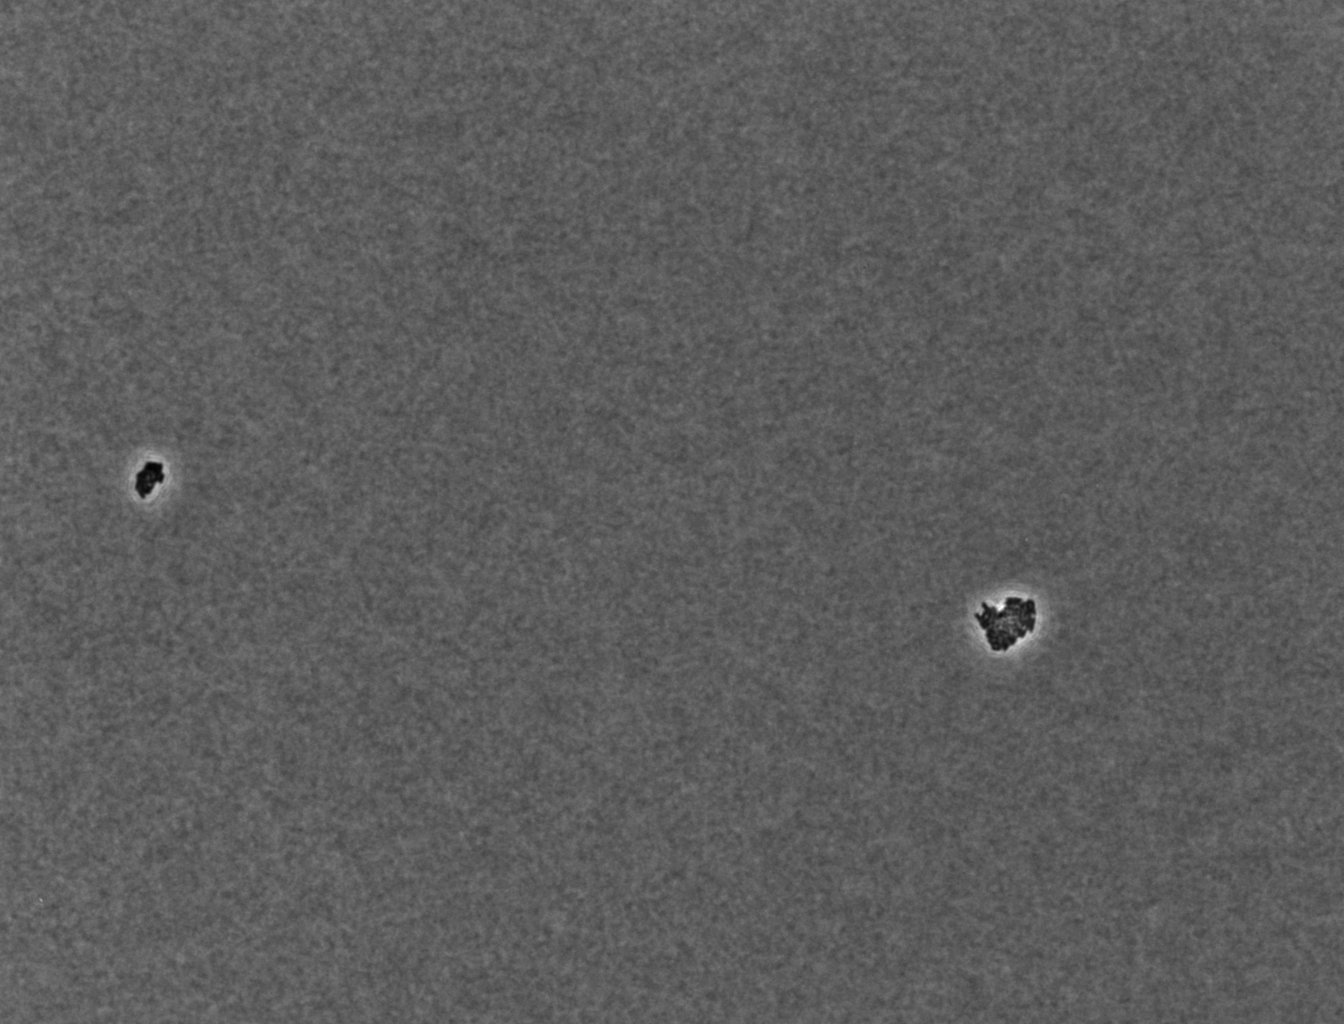
Phase contrast microscopy, 20x objective, 3 h incubation